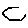
Label: hexagon